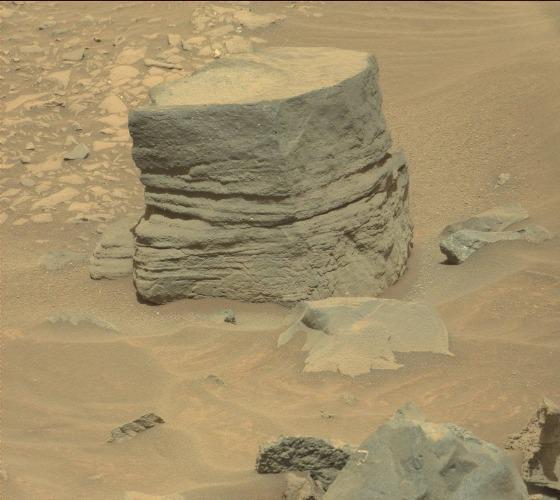
Terrain classes present: Bedrock, Gravel / Sand / Soil, Rock, Shadow